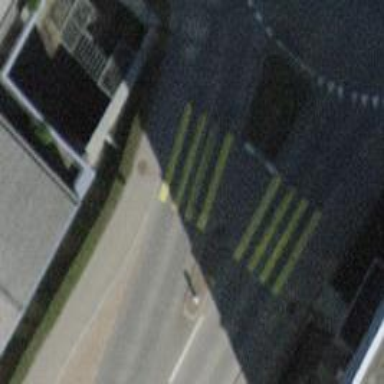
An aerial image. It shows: Zebra crossing on the road.